Field crop: maize
Growth stage: 2
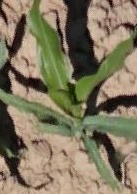
Species: maize